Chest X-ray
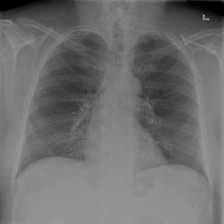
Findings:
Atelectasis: negative
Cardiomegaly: negative
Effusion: negative
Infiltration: negative
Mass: negative
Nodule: negative
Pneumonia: negative
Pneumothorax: negative
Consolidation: negative
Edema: negative
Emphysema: negative
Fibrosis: negative
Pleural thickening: negative
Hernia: negative